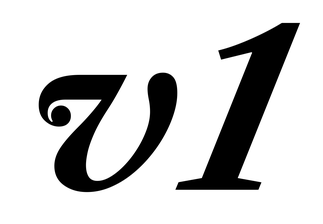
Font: LibreCaslonText-Italic_Bold_Italic